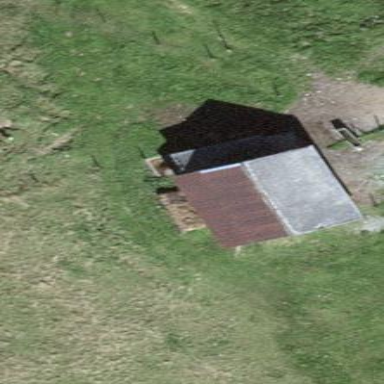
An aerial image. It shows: Farm building.